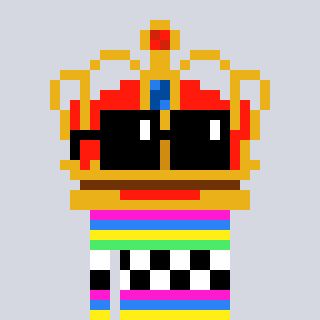
a pixel art character with square black sunglasses, a crown-shaped head and a red-colored body on a cool background